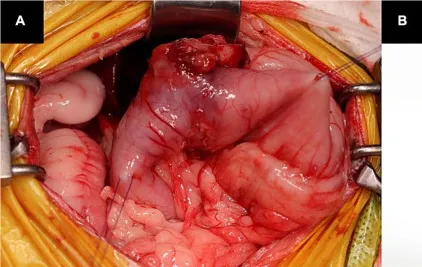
Intraoperative images of the patient. (A) The mass is observed in the pyloric antrum.
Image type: pathology (fish)